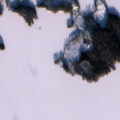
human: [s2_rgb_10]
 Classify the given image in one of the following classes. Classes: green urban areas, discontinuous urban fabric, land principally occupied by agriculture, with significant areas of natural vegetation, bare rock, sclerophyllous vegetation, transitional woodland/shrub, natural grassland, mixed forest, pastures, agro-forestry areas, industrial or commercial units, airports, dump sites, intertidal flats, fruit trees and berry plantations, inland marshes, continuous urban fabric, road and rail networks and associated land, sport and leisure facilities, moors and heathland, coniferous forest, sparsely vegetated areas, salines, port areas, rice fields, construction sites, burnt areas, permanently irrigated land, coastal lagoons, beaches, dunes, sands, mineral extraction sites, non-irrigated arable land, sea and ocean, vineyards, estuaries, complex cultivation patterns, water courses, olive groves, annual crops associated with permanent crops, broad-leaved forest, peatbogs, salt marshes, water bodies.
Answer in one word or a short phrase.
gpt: coniferous forest, water bodies